Question: I'm trying to use the InfoWindow to display information I retrieve from an AJAX call. The infowindow isn't closing, and gives me this error as soon I click on the marker.
Here's a screenshot of the error in the Chrome Console.

Here's my code:
'''
var infowindow = new google.maps.InfoWindow();
function showBuildingInfo(map, building_code, marker) {
google.maps.event.addListener(marker, 'click', function() {
$.ajax({
'url': '/maps/building/' + building_code,
'dataType': 'html',
'success': function(data) {
infowindow.setContent(data);
infowindow.open(map, marker);
}
});
});
}
function initialize() {
var campusCenter = new google.maps.LatLng(37.<PHONE>, -<PHONE>);
var imageBounds = new google.maps.LatLngBounds(
new google.maps.LatLng(37.663559,-113.08003),
new google.maps.LatLng(37.677042,-113.066901)
);
var mapOptions = {
zoom: 16,
center: campusCenter,
mapTypeId: google.maps.MapTypeId.SATELLITE
};
var map = new google.maps.Map(document.getElementById('map_canvas'), mapOptions);
var newmap = new google.maps.GroundOverlay(
'static/images/campus.png',
imageBounds);
newmap.setMap(map);
var ADLatlng = new google.maps.LatLng(37.676189,-113.069555);
var ADMarker = new google.maps.Marker({
position: ADLatlng,
map: map,
title: "Bennion Administration Building",
});
showBuildingInfo(newmap, 'AD', ADMarker);
}
'''
I think my problem is a scoping issue. If I move the ajax call from within 'showBuildingInfo' to the 'addListener' function, like so, it works just fine.
'''
var infowindow = new google.maps.InfoWindow();
function initialize() {
var campusCenter = new google.maps.LatLng(37.<PHONE>, -<PHONE>);
var imageBounds = new google.maps.LatLngBounds(
new google.maps.LatLng(37.663559,-113.08003),
new google.maps.LatLng(37.677042,-113.066901)
);
var mapOptions = {
zoom: 16,
center: campusCenter,
mapTypeId: google.maps.MapTypeId.SATELLITE
};
var map = new google.maps.Map(document.getElementById('map_canvas'), mapOptions);
var newmap = new google.maps.GroundOverlay(
'static/images/campus.png',
imageBounds);
newmap.setMap(map);
var ADLatlng = new google.maps.LatLng(37.676189,-113.069555);
var ADMarker = new google.maps.Marker({
position: ADLatlng,
map: map,
title: "Bennion Administration Building",
});
google.maps.event.addListener(ADMarker, 'click', function() {
$.ajax({
'url': '/maps/building/' + 'AD',
'dataType': 'html',
'success': function(data) {
infowindow.setContent(data);
infowindow.open(map, ADMarker);
}
});
});
}
'''
I would like to remove the ajax call to a function so I don't have a lot code repetition. How can I do this?
I think my mistake was using 'newmap' (which isn't a 'Map' object, but a 'GroundOverlay' object) inside my AJAX 'success' function. Passing in the 'map' object seems to have fixed my problem.
To make things more clear, I renamed the 'newmap' variable to 'overlay'. I also moved the AJAX setup function definition into the initialize function so I wasn't passing as many variables in. Hopefully this code snippet can help someone else using AJAX for Google Maps Infowindow content.
'''
function initialize() {
var campusCenter = new google.maps.LatLng(37.<PHONE>, -<PHONE>);
var imageBounds = new google.maps.LatLngBounds(
new google.maps.LatLng(37.663559,-113.08003),
new google.maps.LatLng(37.677042,-113.066901)
);
var mapOptions = {
zoom: 16,
center: campusCenter,
mapTypeId: google.maps.MapTypeId.SATELLITE
};
var map = new google.maps.Map(document.getElementById('map_canvas'), mapOptions);
var overlay = new google.maps.GroundOverlay(
'static/images/campus.png',
imageBounds);
overlay.setMap(map);
var infowindow = new google.maps.InfoWindow();
var ADLatlng = new google.maps.LatLng(37.676189,-113.069555);
function setMarkerHandling(marker) {
google.maps.event.addListener(marker, 'click', function() {
$.ajax({
'url': '/maps/building/' + marker.urlID,
'dataType': 'text',
'success': function(data) {
infowindow.setContent(data);
infowindow.open(map, marker);
}
});
});
}
var ADMarker = new google.maps.Marker({
position: ADLatlng,
map: map,
title: "Bennion Administration Building",
urlID: "AD"
});
setMarkerHandling(ADMarker);
}
'''
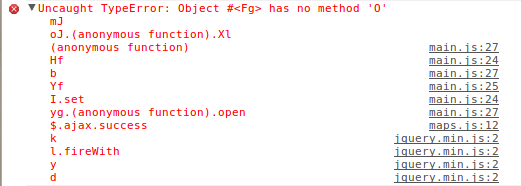
Answer: Try this:
'''
function setMarkerHandling(marker){
//marker is trapped by closure in the function being defined as a handler
google.maps.event.addListener(marker, 'click', function() {
$.ajax({
'url': '/maps/building/' + marker.urlID,
'dataType': 'html',
'success': function(data) {
infowindow.setContent(data);
infowindow.open(map, marker);
}
});
});
}
'''
And then in the spot you show that works in your edited version:
'''
//add the context property you need to the marker (in this case urlID)
var ADMarker = new google.maps.Marker({
position: ADLatlng,
map: map,
title: "Bennion Administration Building",
//you had a comma after title that shouldn've broke it by the way
urlID: "AD"
});
//and now to set things up generically:
setMarkerHandling(ADMarker);
'''